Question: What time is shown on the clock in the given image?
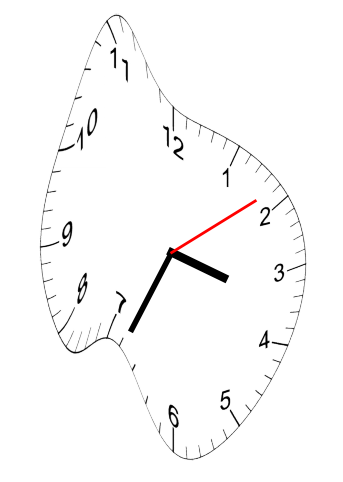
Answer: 03:34:09